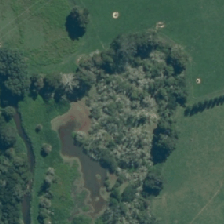
Land cover: herbaceous_freshwater_vege